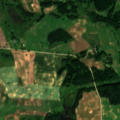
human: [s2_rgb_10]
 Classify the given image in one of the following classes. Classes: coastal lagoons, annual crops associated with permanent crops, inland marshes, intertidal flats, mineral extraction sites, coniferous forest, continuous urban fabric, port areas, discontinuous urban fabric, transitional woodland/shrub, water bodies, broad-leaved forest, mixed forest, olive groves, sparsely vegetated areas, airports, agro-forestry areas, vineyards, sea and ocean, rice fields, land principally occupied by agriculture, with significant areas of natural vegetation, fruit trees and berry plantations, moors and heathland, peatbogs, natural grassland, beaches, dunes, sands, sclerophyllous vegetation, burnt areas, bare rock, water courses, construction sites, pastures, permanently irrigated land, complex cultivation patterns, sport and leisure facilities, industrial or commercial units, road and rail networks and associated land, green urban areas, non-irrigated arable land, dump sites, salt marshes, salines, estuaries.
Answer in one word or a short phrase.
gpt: non-irrigated arable land, pastures, land principally occupied by agriculture, with significant areas of natural vegetation, broad-leaved forest